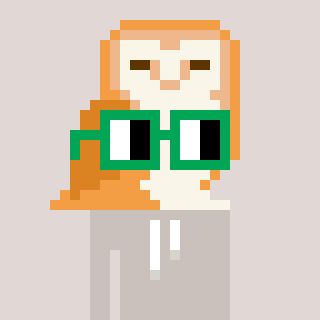
a pixel art character with square green glasses, a owl-shaped head and a foggrey-colored body on a warm background